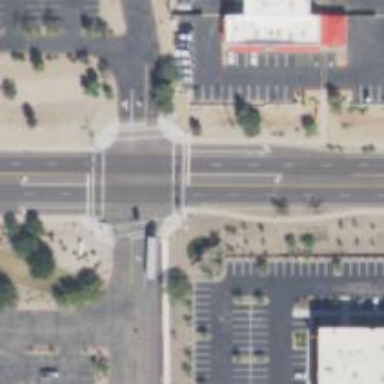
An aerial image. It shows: Solid stop line on the road.